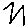
Label: zigzag